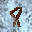
Label: 8